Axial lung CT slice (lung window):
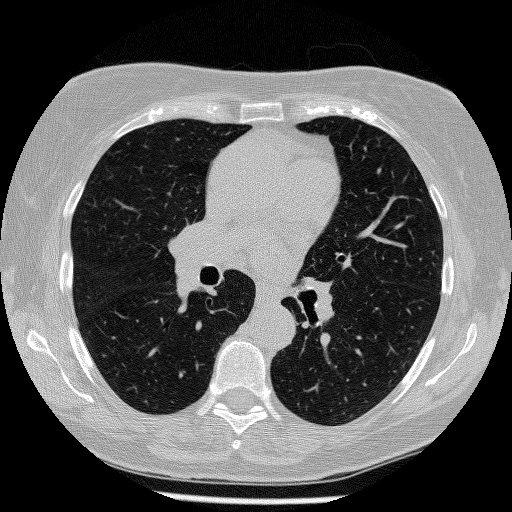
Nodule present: no